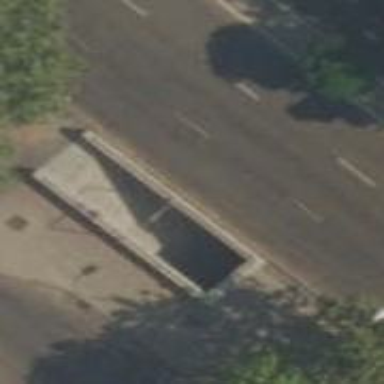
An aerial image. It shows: Subway entrance for railway system.